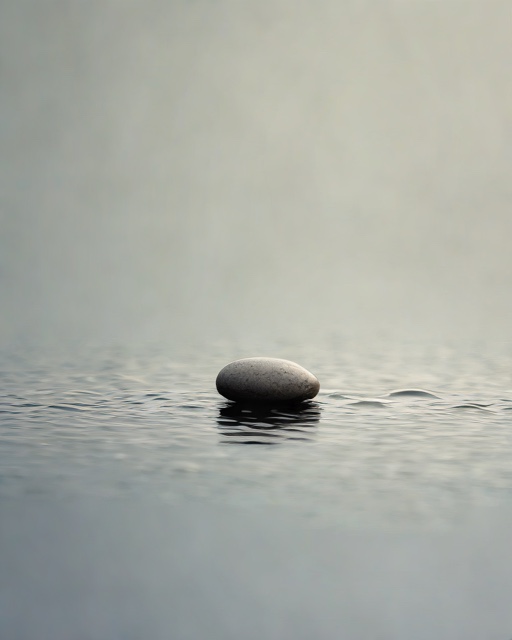
Category: Thank You